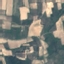
Land use / land cover class: PermanentCrop